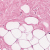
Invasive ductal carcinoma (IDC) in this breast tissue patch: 0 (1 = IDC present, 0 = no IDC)